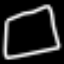
Label: square